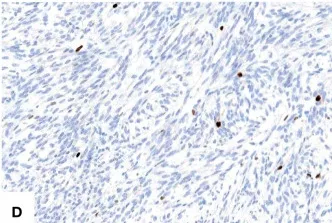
Immunohistochemical and molecular findings of GNET. The Ki67 [(D), X200] proliferative index was low.
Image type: pathology (immunostaining)